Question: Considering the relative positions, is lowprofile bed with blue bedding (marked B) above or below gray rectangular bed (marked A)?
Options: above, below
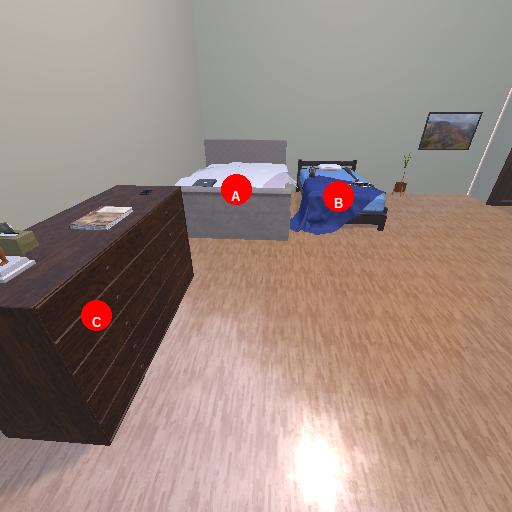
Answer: above